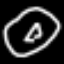
Label: donut